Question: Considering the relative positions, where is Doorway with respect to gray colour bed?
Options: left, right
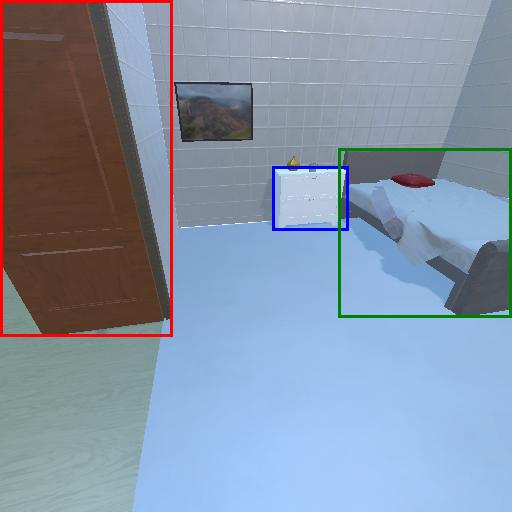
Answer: left